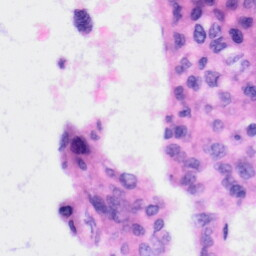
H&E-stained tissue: Liver